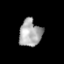
Tissue: prostate
Cell type: Myeloid cells
Senescence score: 0.2853
Nuclear area (px): 582
Mean DAPI intensity: 169.464